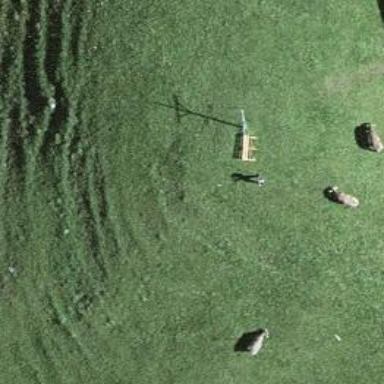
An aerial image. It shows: Bench.